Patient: sex M, age 50
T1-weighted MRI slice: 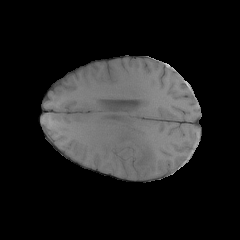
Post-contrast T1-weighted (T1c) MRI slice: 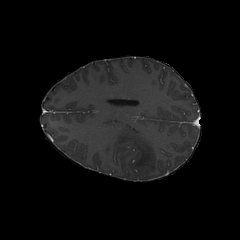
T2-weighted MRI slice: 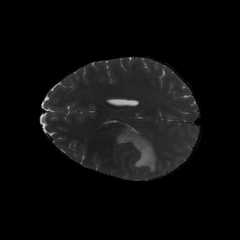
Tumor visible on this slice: yes
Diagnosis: Glioblastoma, IDH-wildtype
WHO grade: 4